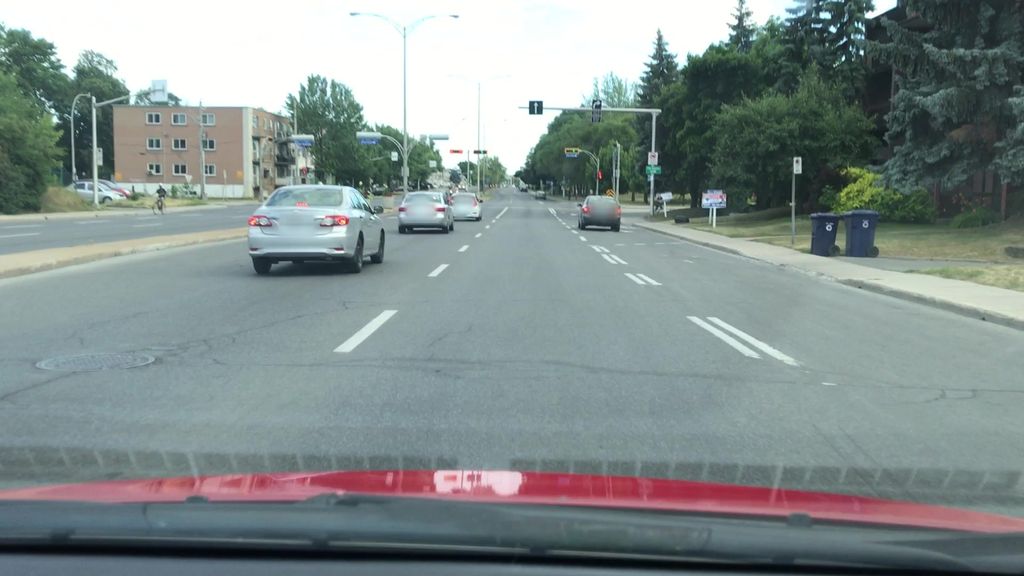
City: montreal